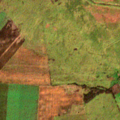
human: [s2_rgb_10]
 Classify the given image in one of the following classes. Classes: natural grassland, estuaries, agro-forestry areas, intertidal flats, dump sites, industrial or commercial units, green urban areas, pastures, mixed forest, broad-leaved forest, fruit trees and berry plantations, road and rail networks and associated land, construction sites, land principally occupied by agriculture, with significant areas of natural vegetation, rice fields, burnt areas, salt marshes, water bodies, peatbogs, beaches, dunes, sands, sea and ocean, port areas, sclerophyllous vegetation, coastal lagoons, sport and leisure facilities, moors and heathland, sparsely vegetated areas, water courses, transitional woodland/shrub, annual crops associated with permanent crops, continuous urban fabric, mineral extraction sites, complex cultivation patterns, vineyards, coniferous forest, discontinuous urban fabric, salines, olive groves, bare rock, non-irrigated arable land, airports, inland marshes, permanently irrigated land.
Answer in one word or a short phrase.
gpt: non-irrigated arable land, pastures